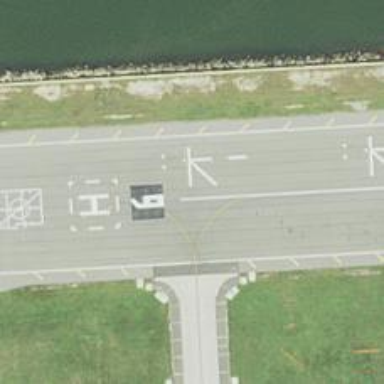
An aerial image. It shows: Runway at airport.